Interaction volume radius: 5 \u00c5
Interaction volume height: 15 \u00c5
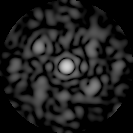
Disorder parameter: 0.5576